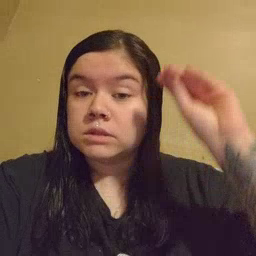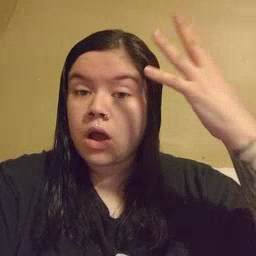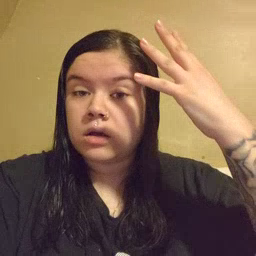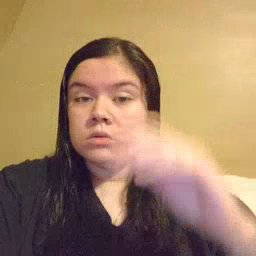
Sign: sun